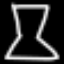
Label: hourglass